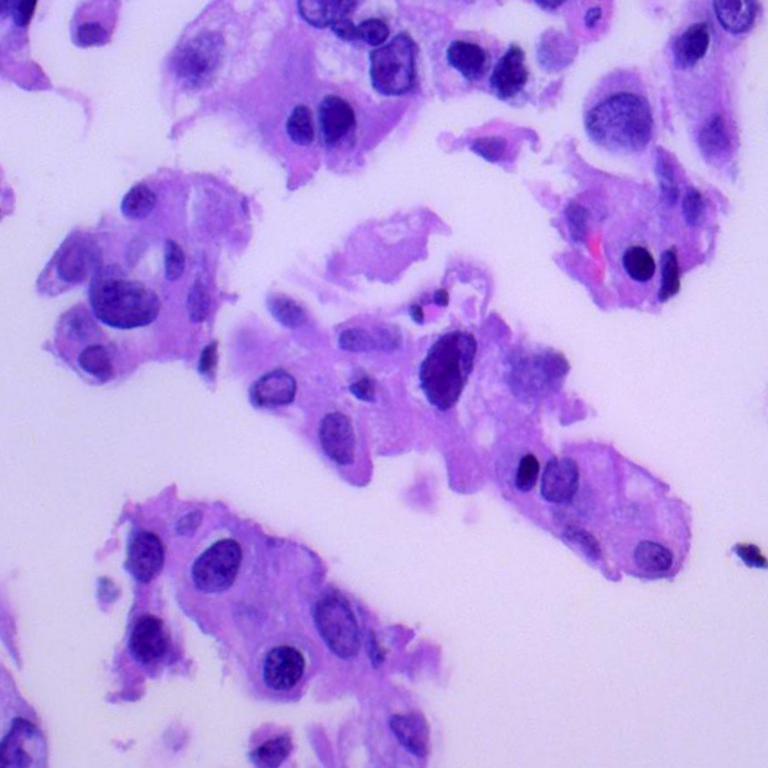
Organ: lung
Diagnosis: adenocarcinomas